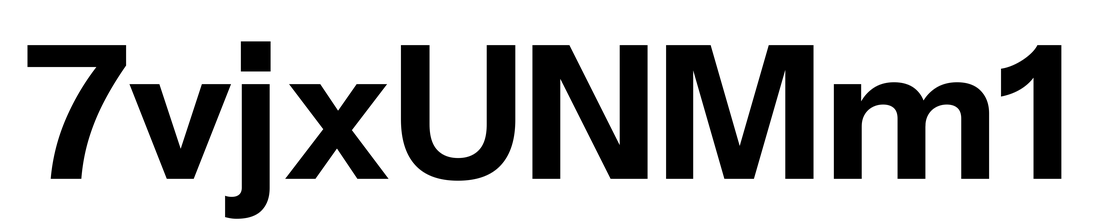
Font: InstrumentSans_Bold